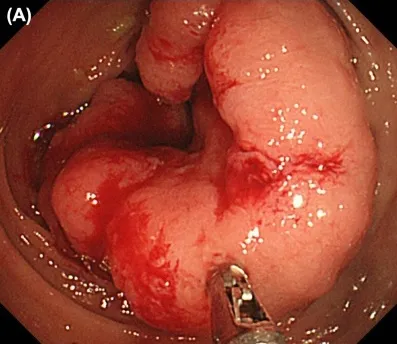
Type 2 tumor was identified in the transverse colon. (A) Lower gastrointestinal endoscopy.
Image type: endoscopy (gi_endoscopy)